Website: home-depot
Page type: review-order
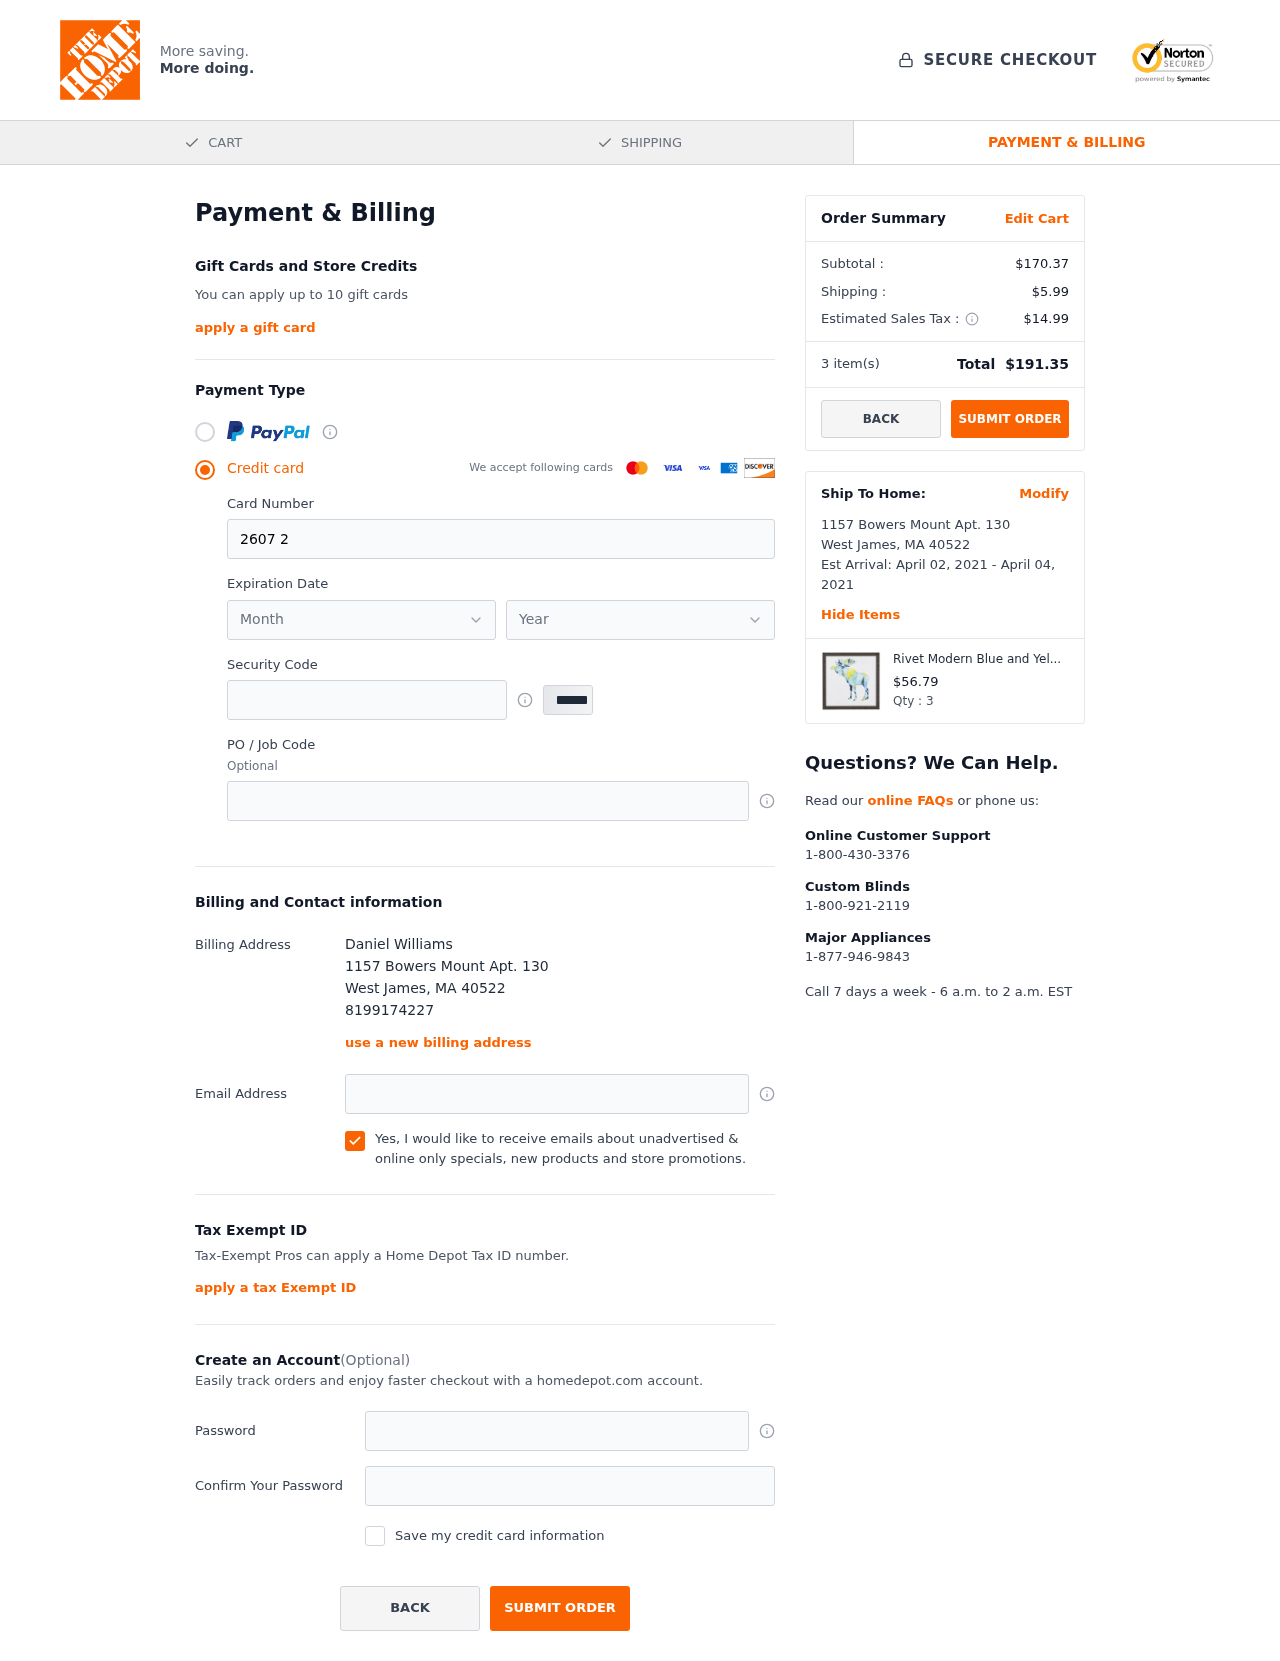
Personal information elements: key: PII_CARD_EXPIRY_MONTH
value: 10
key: PII_CARD_EXPIRY_YEAR
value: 29
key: PII_CITY
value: West James
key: PII_FULLNAME
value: Daniel Williams
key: PII_PHONE
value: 8199174227
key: PII_POSTCODE
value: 40522
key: PII_STATE_ABBR
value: MA
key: PII_STREET
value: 1157 Bowers Mount Apt. 130
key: PII_CARD_NUMBER
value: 2607 2312 5132 3220
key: PII_CARD_CVV
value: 507
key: PII_JOB_CODE
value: WO-136491
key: PII_EMAIL
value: dwilliams@hotmail.com
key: PII_STATE_ABBR3
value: MA
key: PII_POSTCODE_FULL
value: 40522
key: PII_POSTCODE_NUMERIC
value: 40522
Product elements: key: PRODUCT1_NAME
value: Rivet Modern Blue and Yellow Geometric Bear Print Framed Wall Art Décor
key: PRODUCT1_PRICE
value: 56.79
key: PRODUCT1_QUANTITY
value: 3
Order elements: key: ORDER_SUBTOTAL
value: $170.37
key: ORDER_SHIPPING_COST
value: $5.99
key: ORDER_TAX
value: $14.99
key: ORDER_NUM_ITEMS
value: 3
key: ORDER_TOTAL
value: $191.35
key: ORDER_SHIPPING_DATE
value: April 02, 2021
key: ORDER_DELIVERY_DATE
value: April 04, 2021